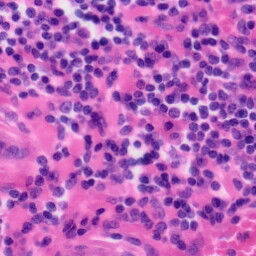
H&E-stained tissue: Tonsil